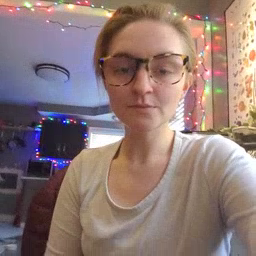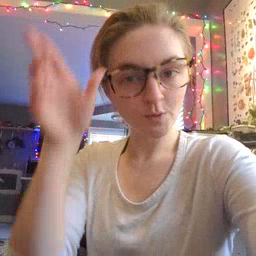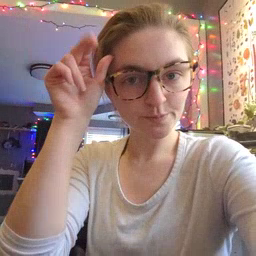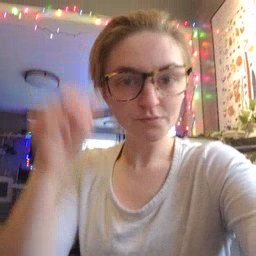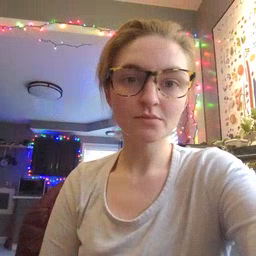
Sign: horse